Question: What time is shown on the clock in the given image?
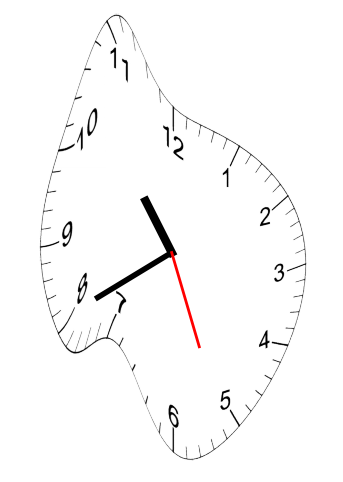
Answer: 10:40:26